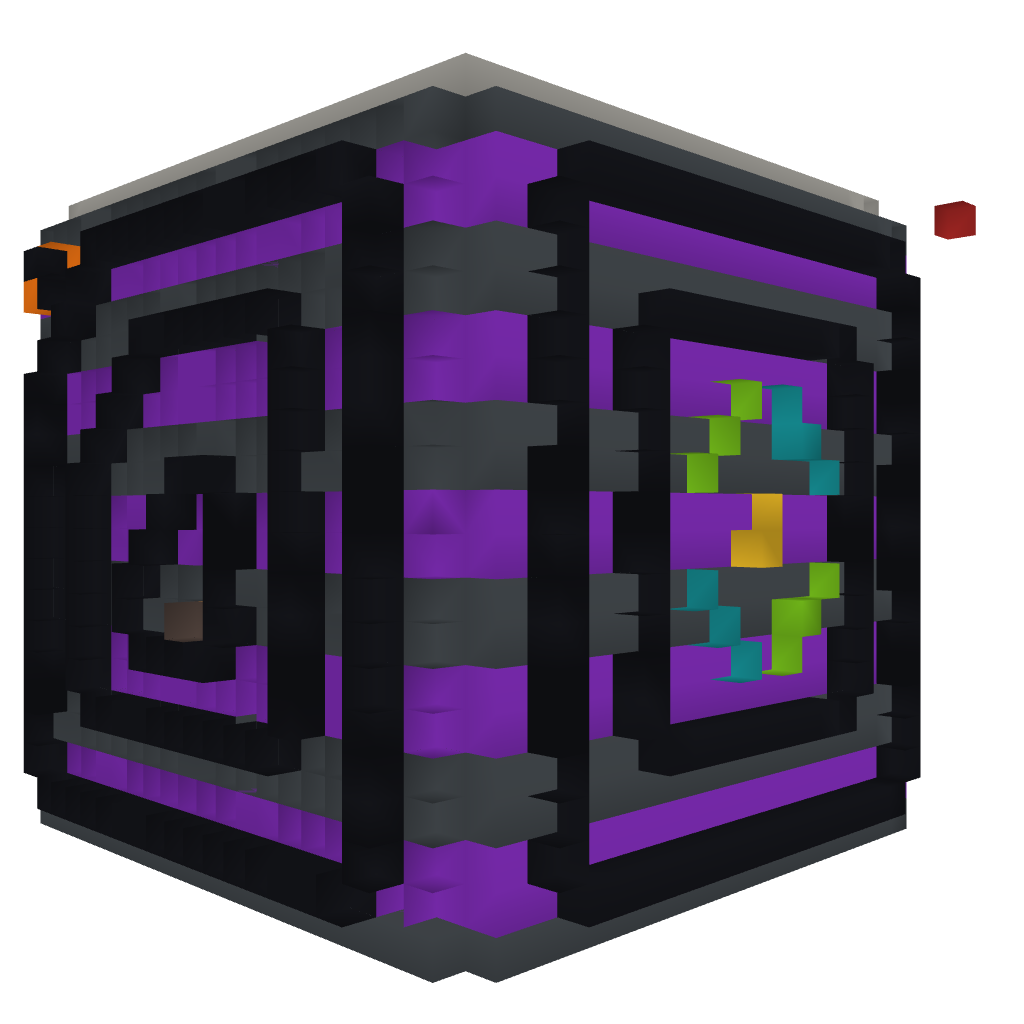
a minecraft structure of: Electronic Connect Four